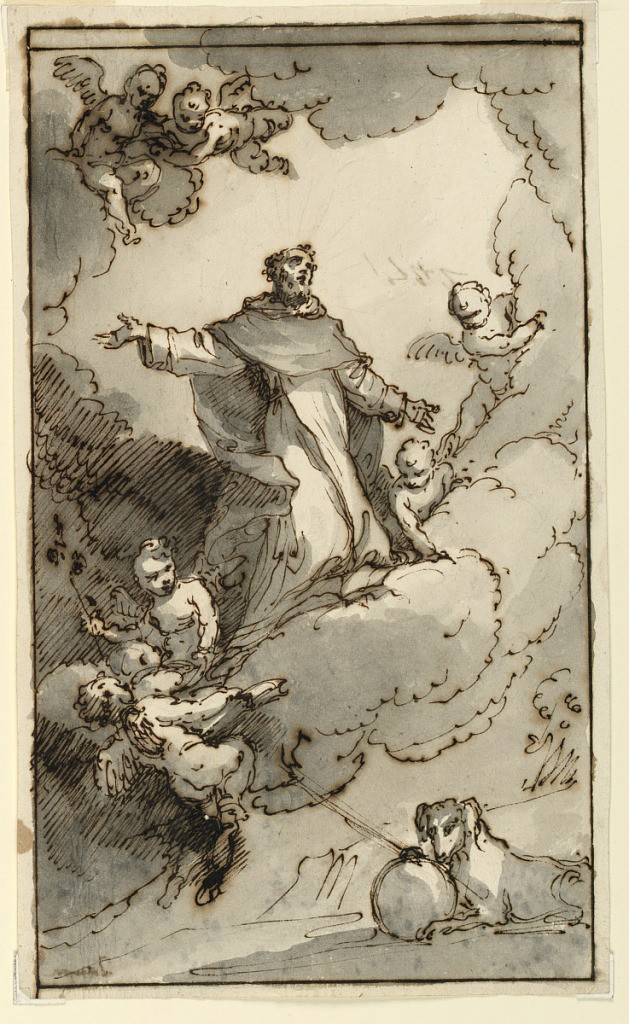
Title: Study for a Painting: The Glory of Saint Dominic
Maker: Giacomo Zampa, Italian, 1731 - 1808
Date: ca. 1800
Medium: Black chalk, pen and ink, brush and gray watercolor on paper
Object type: Drawing
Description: The saint kneels upon clouds surrounded by three pairs of angels. The lowest ones carry a lily and a book, respectively. A dog holding a lighted torch and a globe crouches below. Framing lines' the top one is drawn twice.